Question: Consider the following example which should color every second row: (<URL>
JS:
'''
$(function() {
var wrapper = $("<div></div>")
for (i = 0; i < 100; i++) {
wrapper.append("<span></span>");
}
$("body").append(wrapper);
color_rows();
});
function color_rows() {
$("span").each(function(i) {
if (i % 10 >= 5) {
$(this).css("background-color", "red");
}
});
}
'''
CSS:
'''
div {
width: 450px;
height: 400px;
background-color: #ccc;
overflow: auto;
}
span {
display: inline-block;
width: 50px;
height: 50px;
background-color: #777;
margin: 0 30px 30px 0;
}
'''
The output is:

As you can see, 'color_rows()' function assumes that there are 5 elements per row. If, for example, I change the width of the 'div' to be '350px', the 'color_rows()' function will not work properly (i.e. will not color every second row).
How could I fix 'color_rows()' so that it will work for every width of the 'div' ?
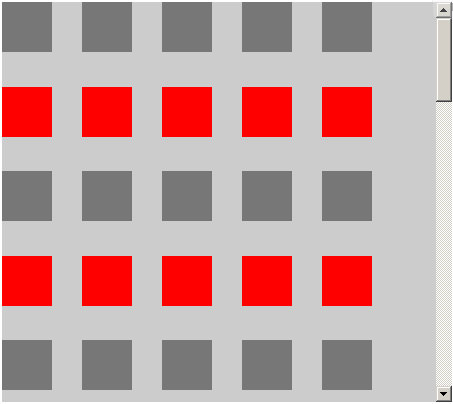
Answer: this is my solution:
this works based on the top offset of each element and by comparing the it to the top offset of last element in the loop it detects if new row is seen or not, and then based on the number of row colors rows.
'''
function color_rows() {
var lastTop = -1;
var rowCount = 0;
$("span").each(function(i) {
var top = $(this).position().top;
if (top != lastTop) {
rowCount++;
lastTop = top;
}
if(rowCount % 2 == 0)
{
$(this).css("background-color", "red");
}
});
}
'''
jsFiddle: <URL>